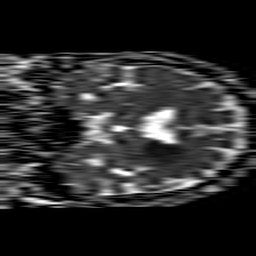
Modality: ADC
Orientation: coronal
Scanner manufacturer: philips
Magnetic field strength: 1.5 T
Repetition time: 4.6 s
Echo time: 0.08631 s